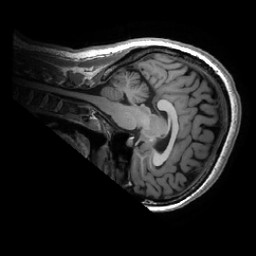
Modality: T1w
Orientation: sagittal
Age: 30
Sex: female
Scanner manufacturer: ge
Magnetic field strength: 3 T
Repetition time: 0.0073 s
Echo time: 0.003 s